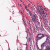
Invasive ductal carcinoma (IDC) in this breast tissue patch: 1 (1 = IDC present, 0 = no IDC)